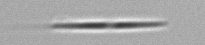
Label: pennate_Pseudo-nitzschia